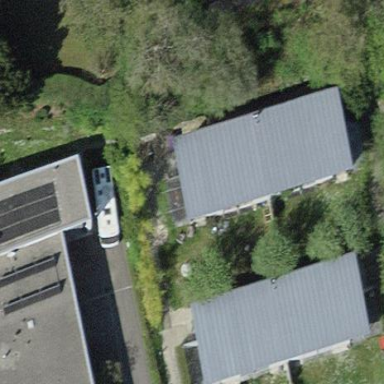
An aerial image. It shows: Flat-roofed terrace building.